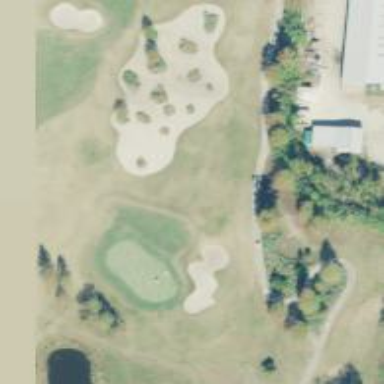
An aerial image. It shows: View of golf hole.